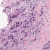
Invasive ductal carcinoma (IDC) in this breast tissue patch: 1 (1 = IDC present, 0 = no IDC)